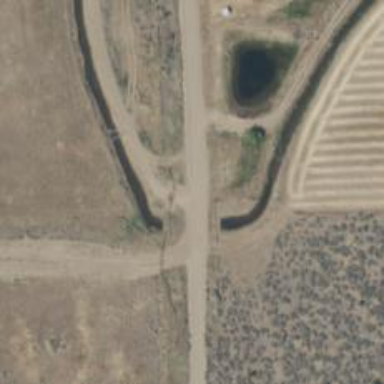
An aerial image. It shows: Culvert tunnel under canal.